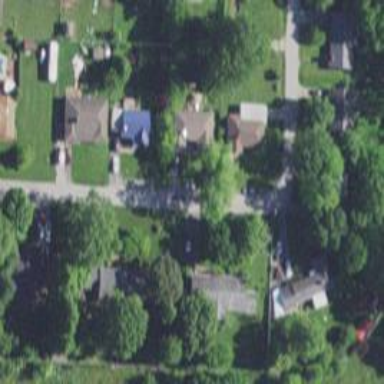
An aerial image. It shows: Residential road.